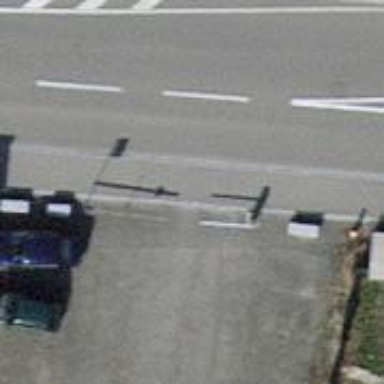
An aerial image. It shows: Lift gate barrier.